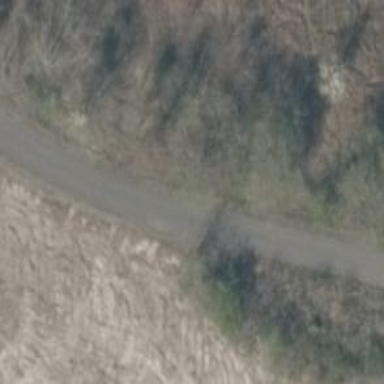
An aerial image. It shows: Asphalt cycleway.